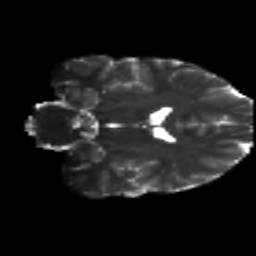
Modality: T2w
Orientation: coronal
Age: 18
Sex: male
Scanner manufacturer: siemens
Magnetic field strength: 3 T
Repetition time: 8.8 s
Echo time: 0.085 s